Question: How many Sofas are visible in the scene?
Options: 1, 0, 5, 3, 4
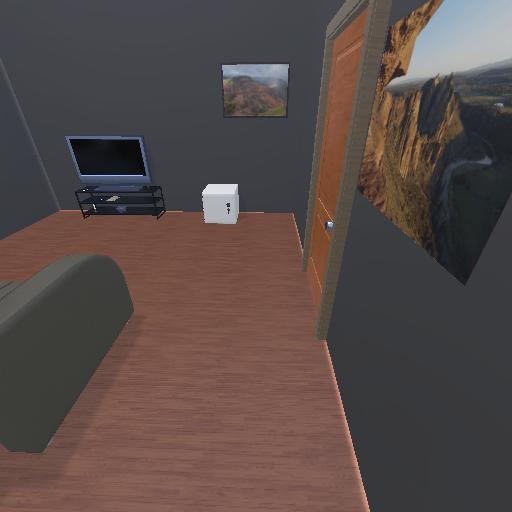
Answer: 1